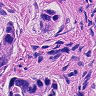
Metastatic tissue present: yes